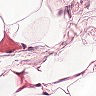
Metastatic tissue present: no